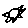
Label: sun